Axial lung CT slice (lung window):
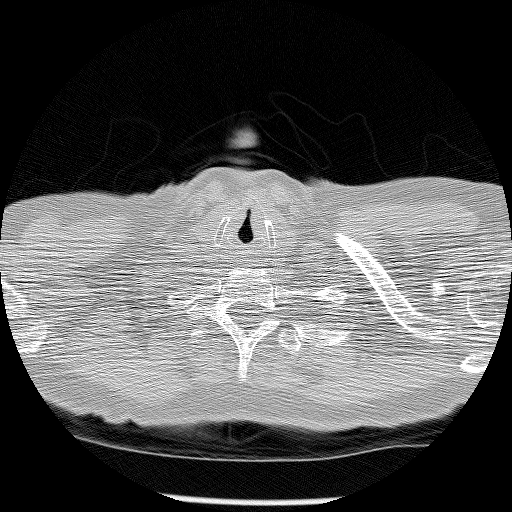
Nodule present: no